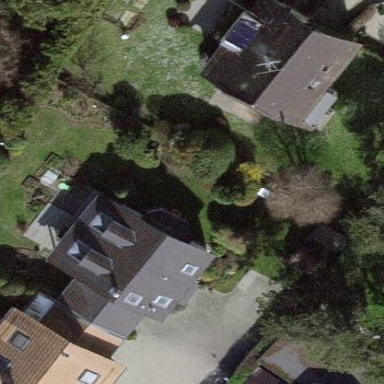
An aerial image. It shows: Garden enclosed by fence.